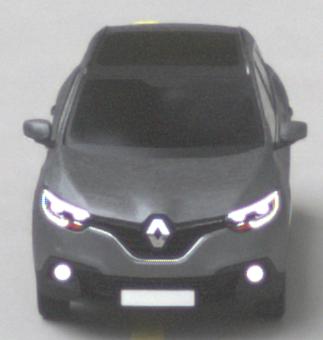
Make: Renault
Model: Kadjar ENERGY TCe 130
Detailed model: Kadjar
Model produced from: 2015/05
Model produced until: 2018/08
Doors: 5
Color: gray
Road condition: dry road
Daytime: morning or afternoon
Contrast: low contrast